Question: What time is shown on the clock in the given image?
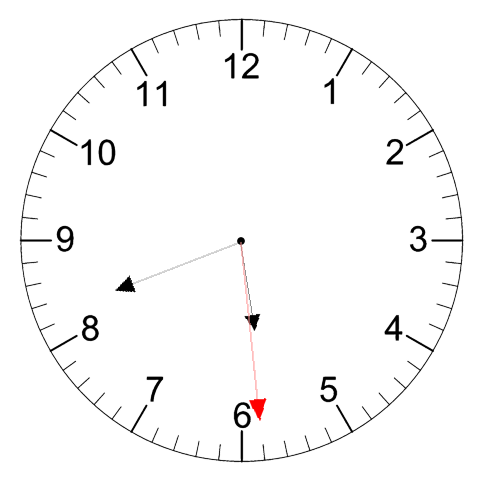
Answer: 05:41:29